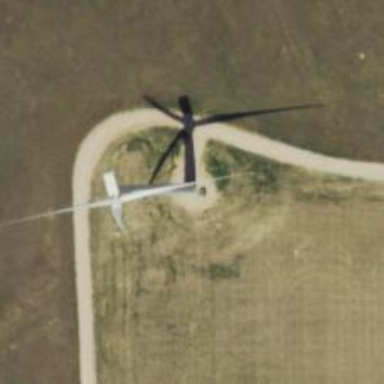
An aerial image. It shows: Wind generator powered by wind. The generator type is horizontal axis and it uses wind turbines.